Aerial crown-view tile of a tropical tree (Barro Colorado Island, Panama), acquired 20250414:
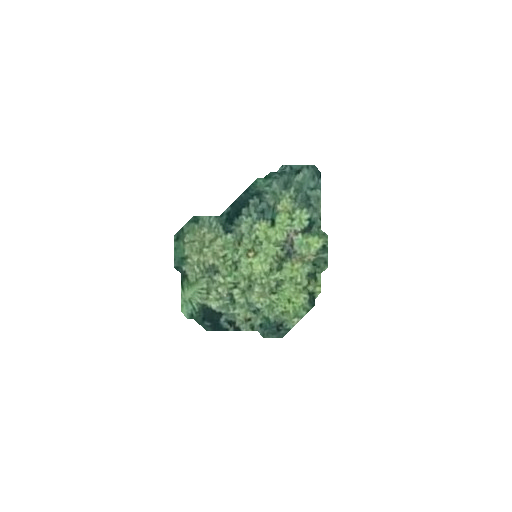
Species: Dipteryx oleifera
GBIF accepted scientific name: Dipteryx oleifera
Crown area: 28.479 m²